Field crop: maize
Growth stage: 2
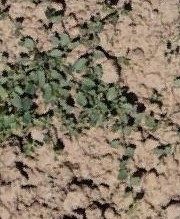
Species: convolvulus